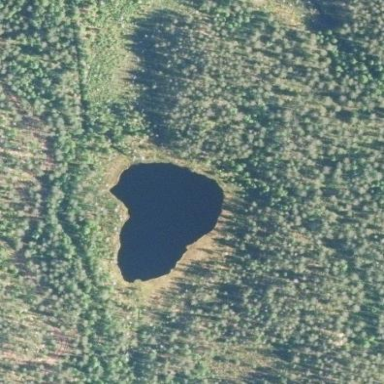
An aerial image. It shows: Beautiful lake surrounded by nature.